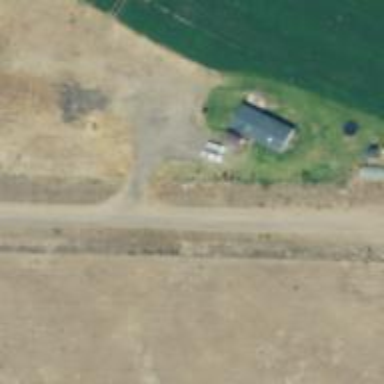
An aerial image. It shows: Driveway.